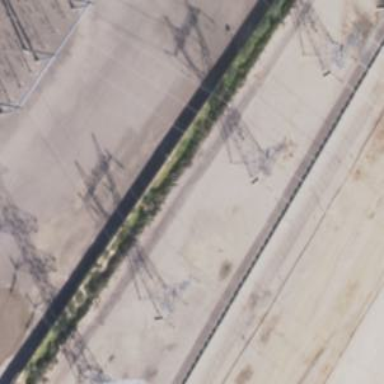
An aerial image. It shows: Lattice structure tower used for power transmission.